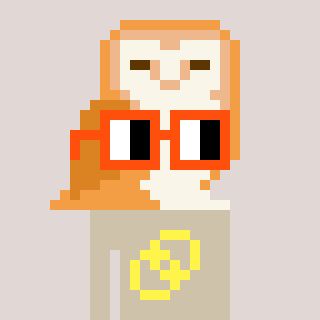
a pixel art character with square orange glasses, a owl-shaped head and a bege-colored body on a warm background